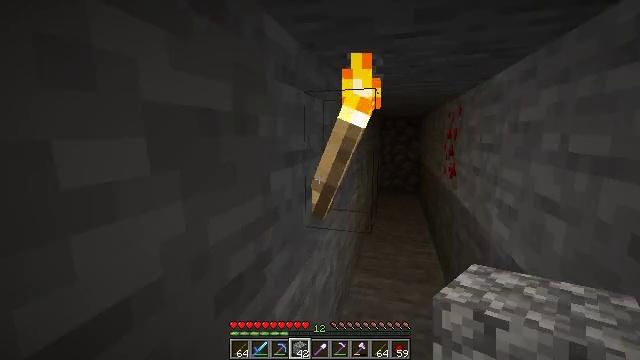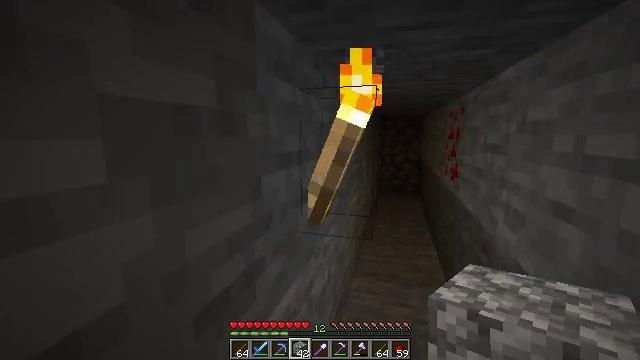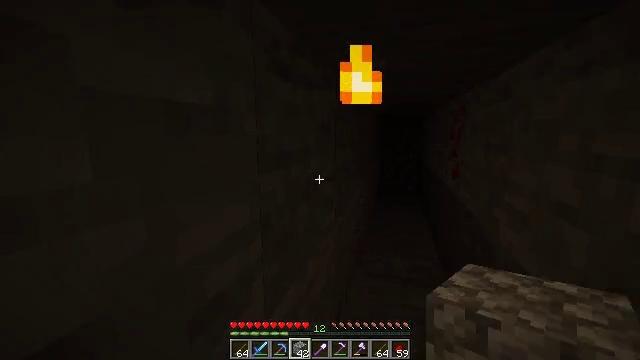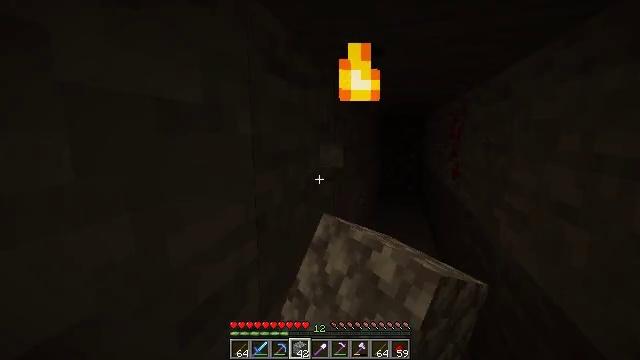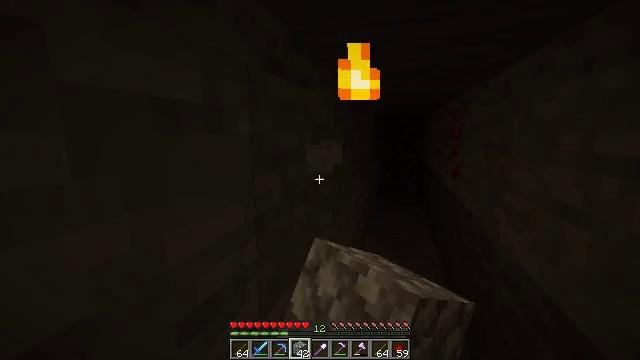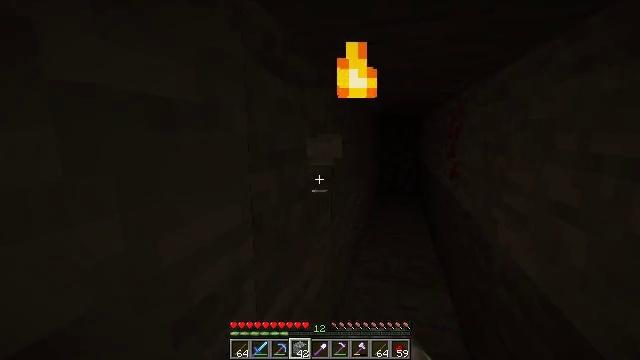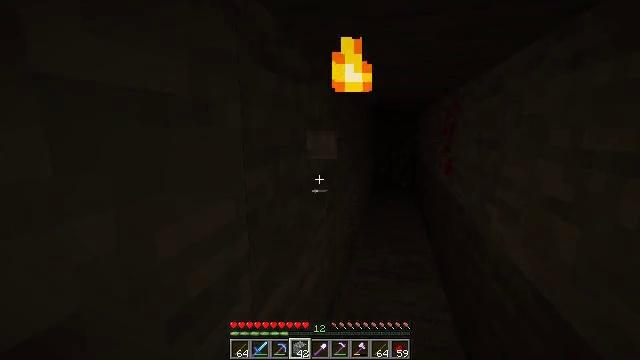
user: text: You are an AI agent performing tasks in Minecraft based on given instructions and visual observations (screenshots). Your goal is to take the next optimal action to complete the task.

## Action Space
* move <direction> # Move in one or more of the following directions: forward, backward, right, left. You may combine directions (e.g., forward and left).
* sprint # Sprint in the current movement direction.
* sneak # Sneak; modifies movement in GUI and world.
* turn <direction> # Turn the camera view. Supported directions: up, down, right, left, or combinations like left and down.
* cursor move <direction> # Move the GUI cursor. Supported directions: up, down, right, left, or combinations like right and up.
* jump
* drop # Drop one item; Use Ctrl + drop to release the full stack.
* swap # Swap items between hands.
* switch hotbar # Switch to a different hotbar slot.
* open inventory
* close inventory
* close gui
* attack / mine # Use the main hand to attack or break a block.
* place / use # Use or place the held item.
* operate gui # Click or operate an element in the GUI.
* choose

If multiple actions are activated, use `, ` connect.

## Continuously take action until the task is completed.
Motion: motion action
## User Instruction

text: Gather the wall torch from the wall.
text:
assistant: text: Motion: no_op
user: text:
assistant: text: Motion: attack / mine
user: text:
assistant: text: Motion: attack / mine
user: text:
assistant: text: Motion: attack / mine
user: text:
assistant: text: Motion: no_op
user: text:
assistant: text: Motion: no_op
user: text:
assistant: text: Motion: no_op